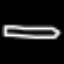
Label: pencil